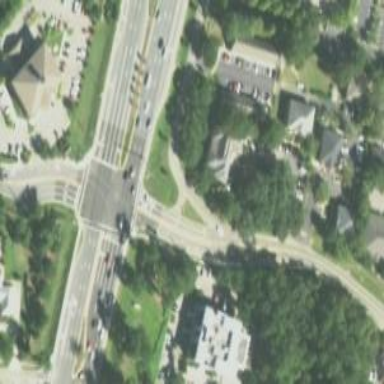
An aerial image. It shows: Marked crossing on the road.